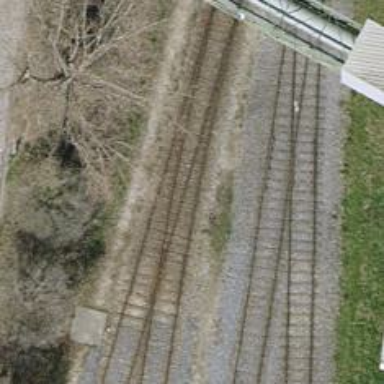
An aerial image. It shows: Single track railway siding.